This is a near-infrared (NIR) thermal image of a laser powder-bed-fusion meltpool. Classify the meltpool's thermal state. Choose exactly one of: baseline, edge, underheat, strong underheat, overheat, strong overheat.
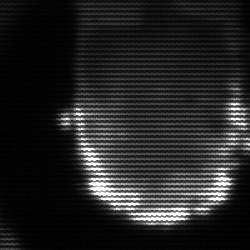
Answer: baseline